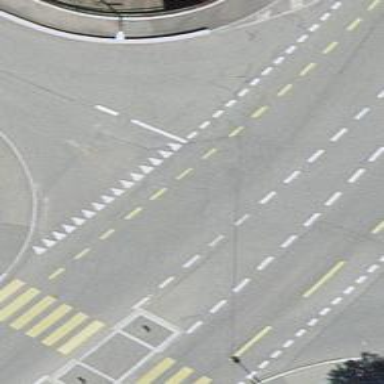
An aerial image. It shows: Road with "give way" sign.